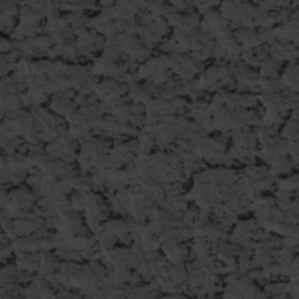
Label: frost